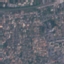
Label: Residential